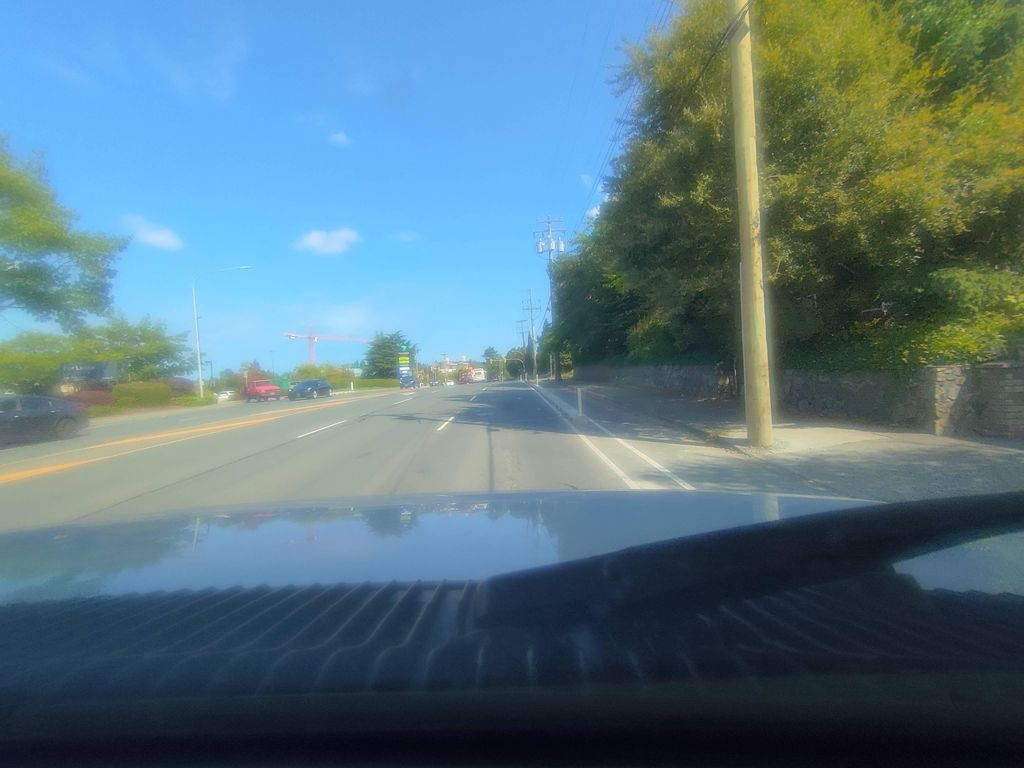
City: victoria